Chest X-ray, PA view. Patient: 46 years old, sex F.
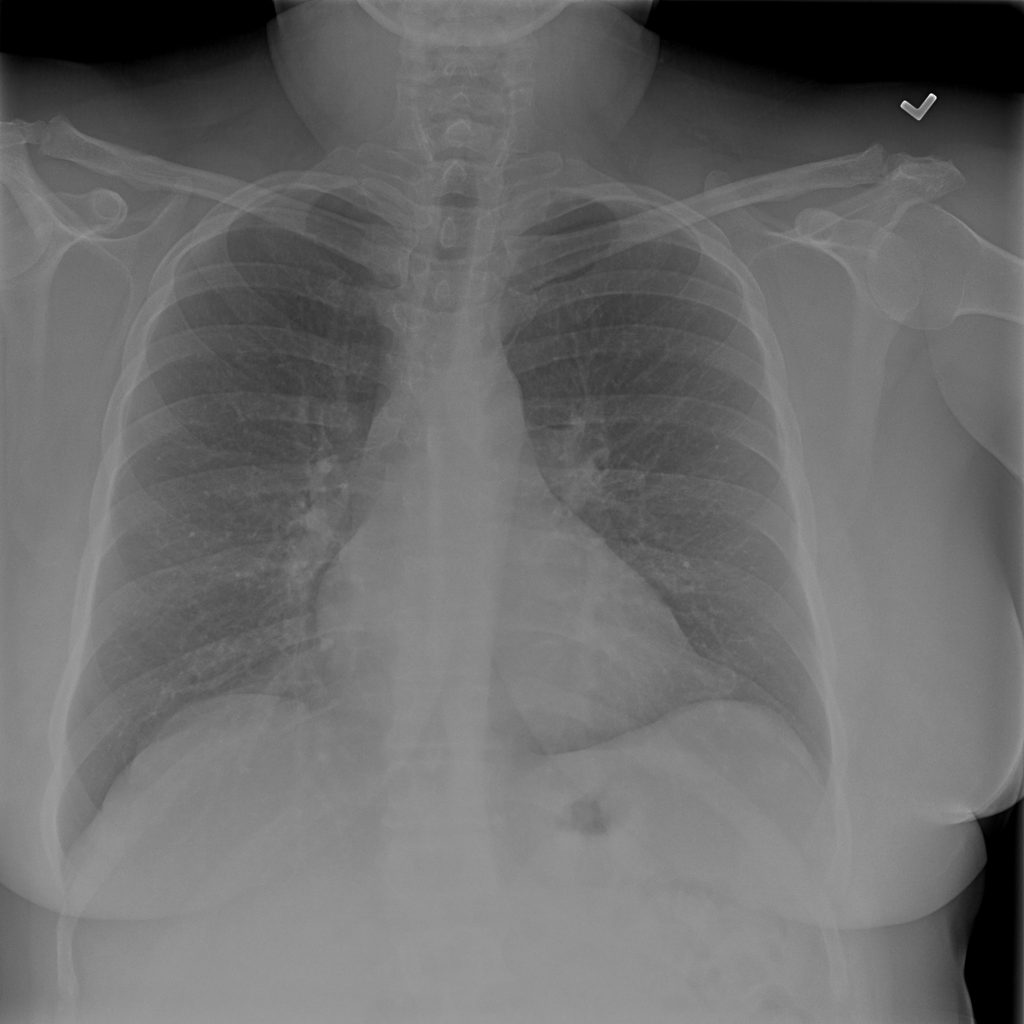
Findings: No Finding